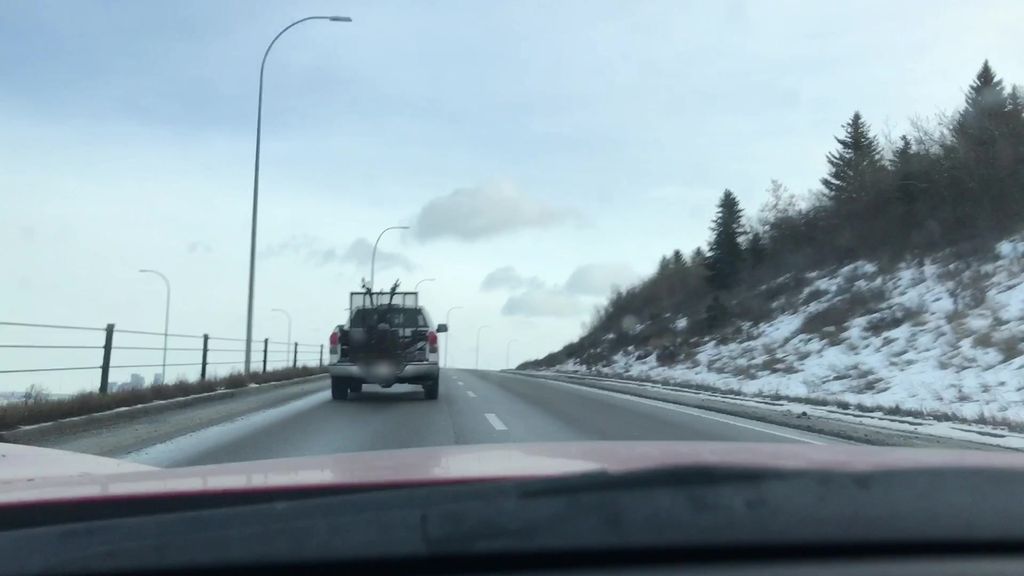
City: calgary